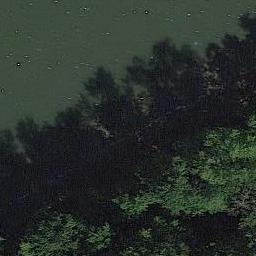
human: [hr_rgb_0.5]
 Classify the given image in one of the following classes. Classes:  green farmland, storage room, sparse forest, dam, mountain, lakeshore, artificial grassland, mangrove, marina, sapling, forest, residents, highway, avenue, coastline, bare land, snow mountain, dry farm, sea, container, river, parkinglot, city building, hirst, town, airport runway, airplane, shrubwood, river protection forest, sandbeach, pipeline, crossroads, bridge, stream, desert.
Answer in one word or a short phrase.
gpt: river protection forest